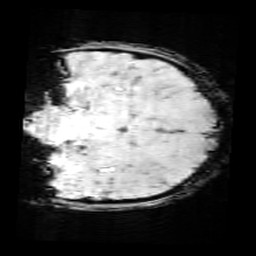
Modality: SWI
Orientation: coronal
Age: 12
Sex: female
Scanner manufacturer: siemens
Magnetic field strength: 3 T
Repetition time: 0.027 s
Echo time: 0.02 s